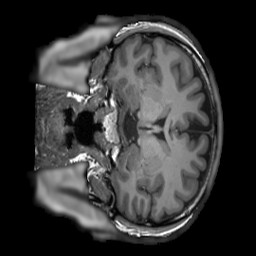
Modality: T1w
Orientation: coronal
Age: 26
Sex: female
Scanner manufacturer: siemens
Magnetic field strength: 3 T
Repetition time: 2.3 s
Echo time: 0.00232 s